Question: I cant figure out why, but my vim74 on Windows 8 wont maximize. In fact it is very limited to a certain size.

This is the max size and I don't know how to make it bigger.
Also when I input a command (e.g. ':q') character that I didn't input comes up
like ':<-[1 q' when I do ':q'
Thank you in advance
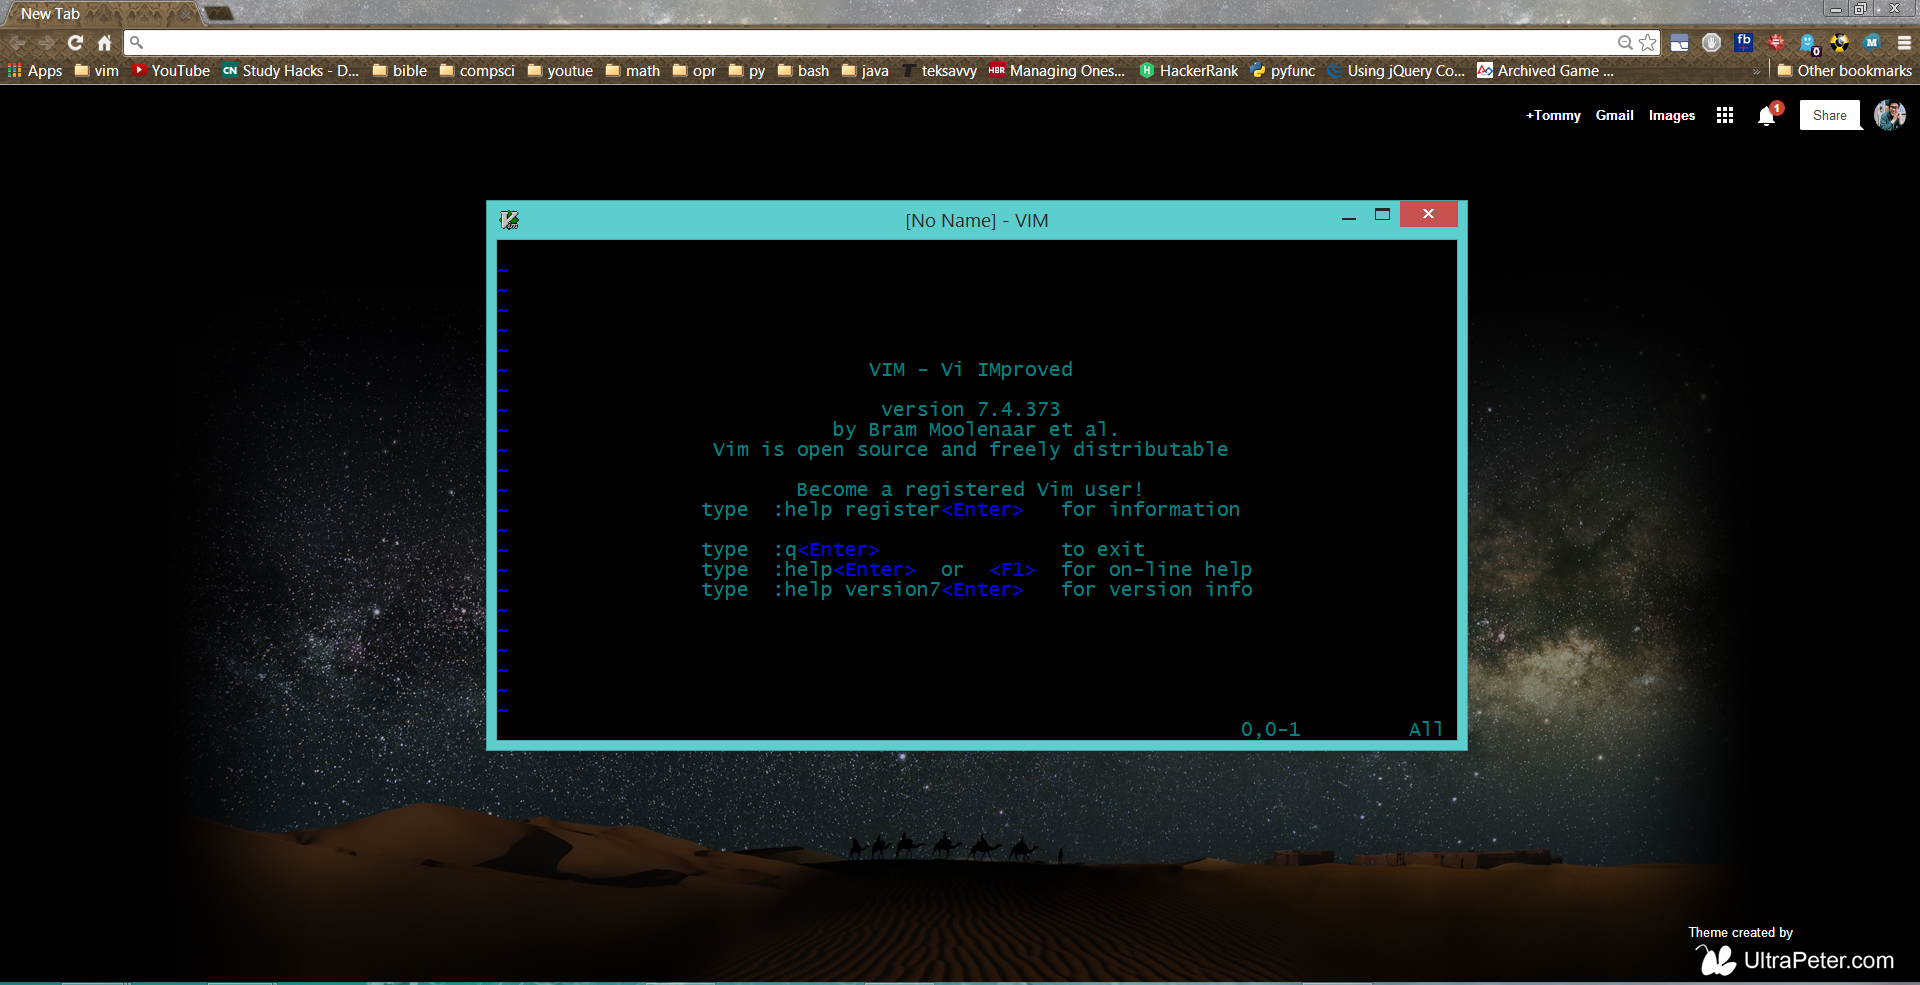
Answer: Based on the screenshot (and missing menus), it looks like you're using Vim in the Windows console ('cmd.exe'), which cannot be maximized in the usual way. You have the following options:
- - -
'''
:set lines=40 columns=120
'''
and the console will resize accordingly.